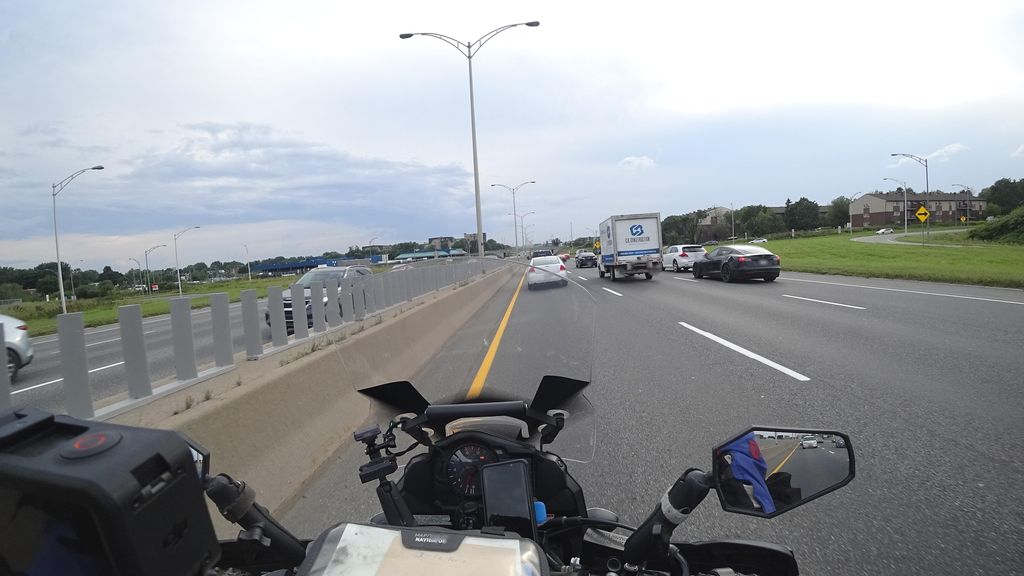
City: quebec_city